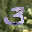
Label: 3